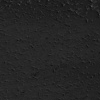
Atmospheric dust classification: not_dusty